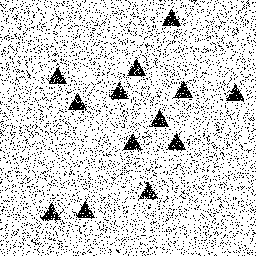
Squares: 0
Triangles: 13
Stars: 0
Total shapes: 13